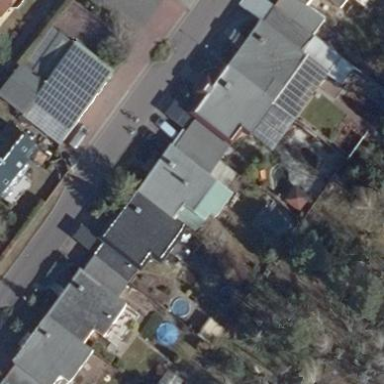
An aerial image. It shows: House with flat roof.